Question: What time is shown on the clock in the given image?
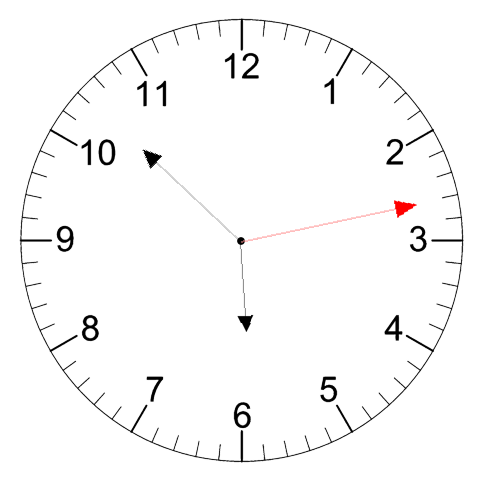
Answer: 05:52:13